Aerial crown-view tile of a tropical tree (Barro Colorado Island, Panama), acquired 20250616:
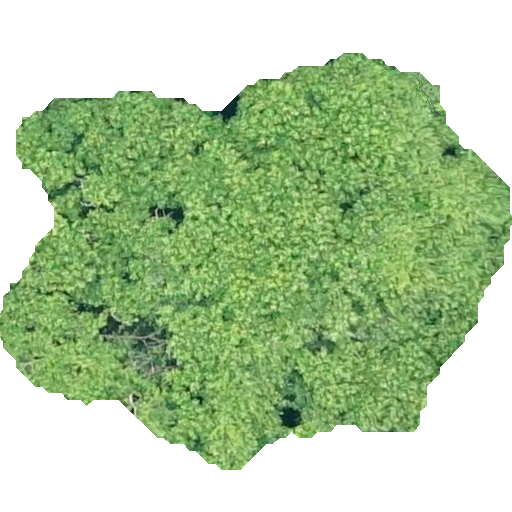
Species: Hura crepitans
GBIF accepted scientific name: Hura crepitans
Crown area: 220.013 m²